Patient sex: M
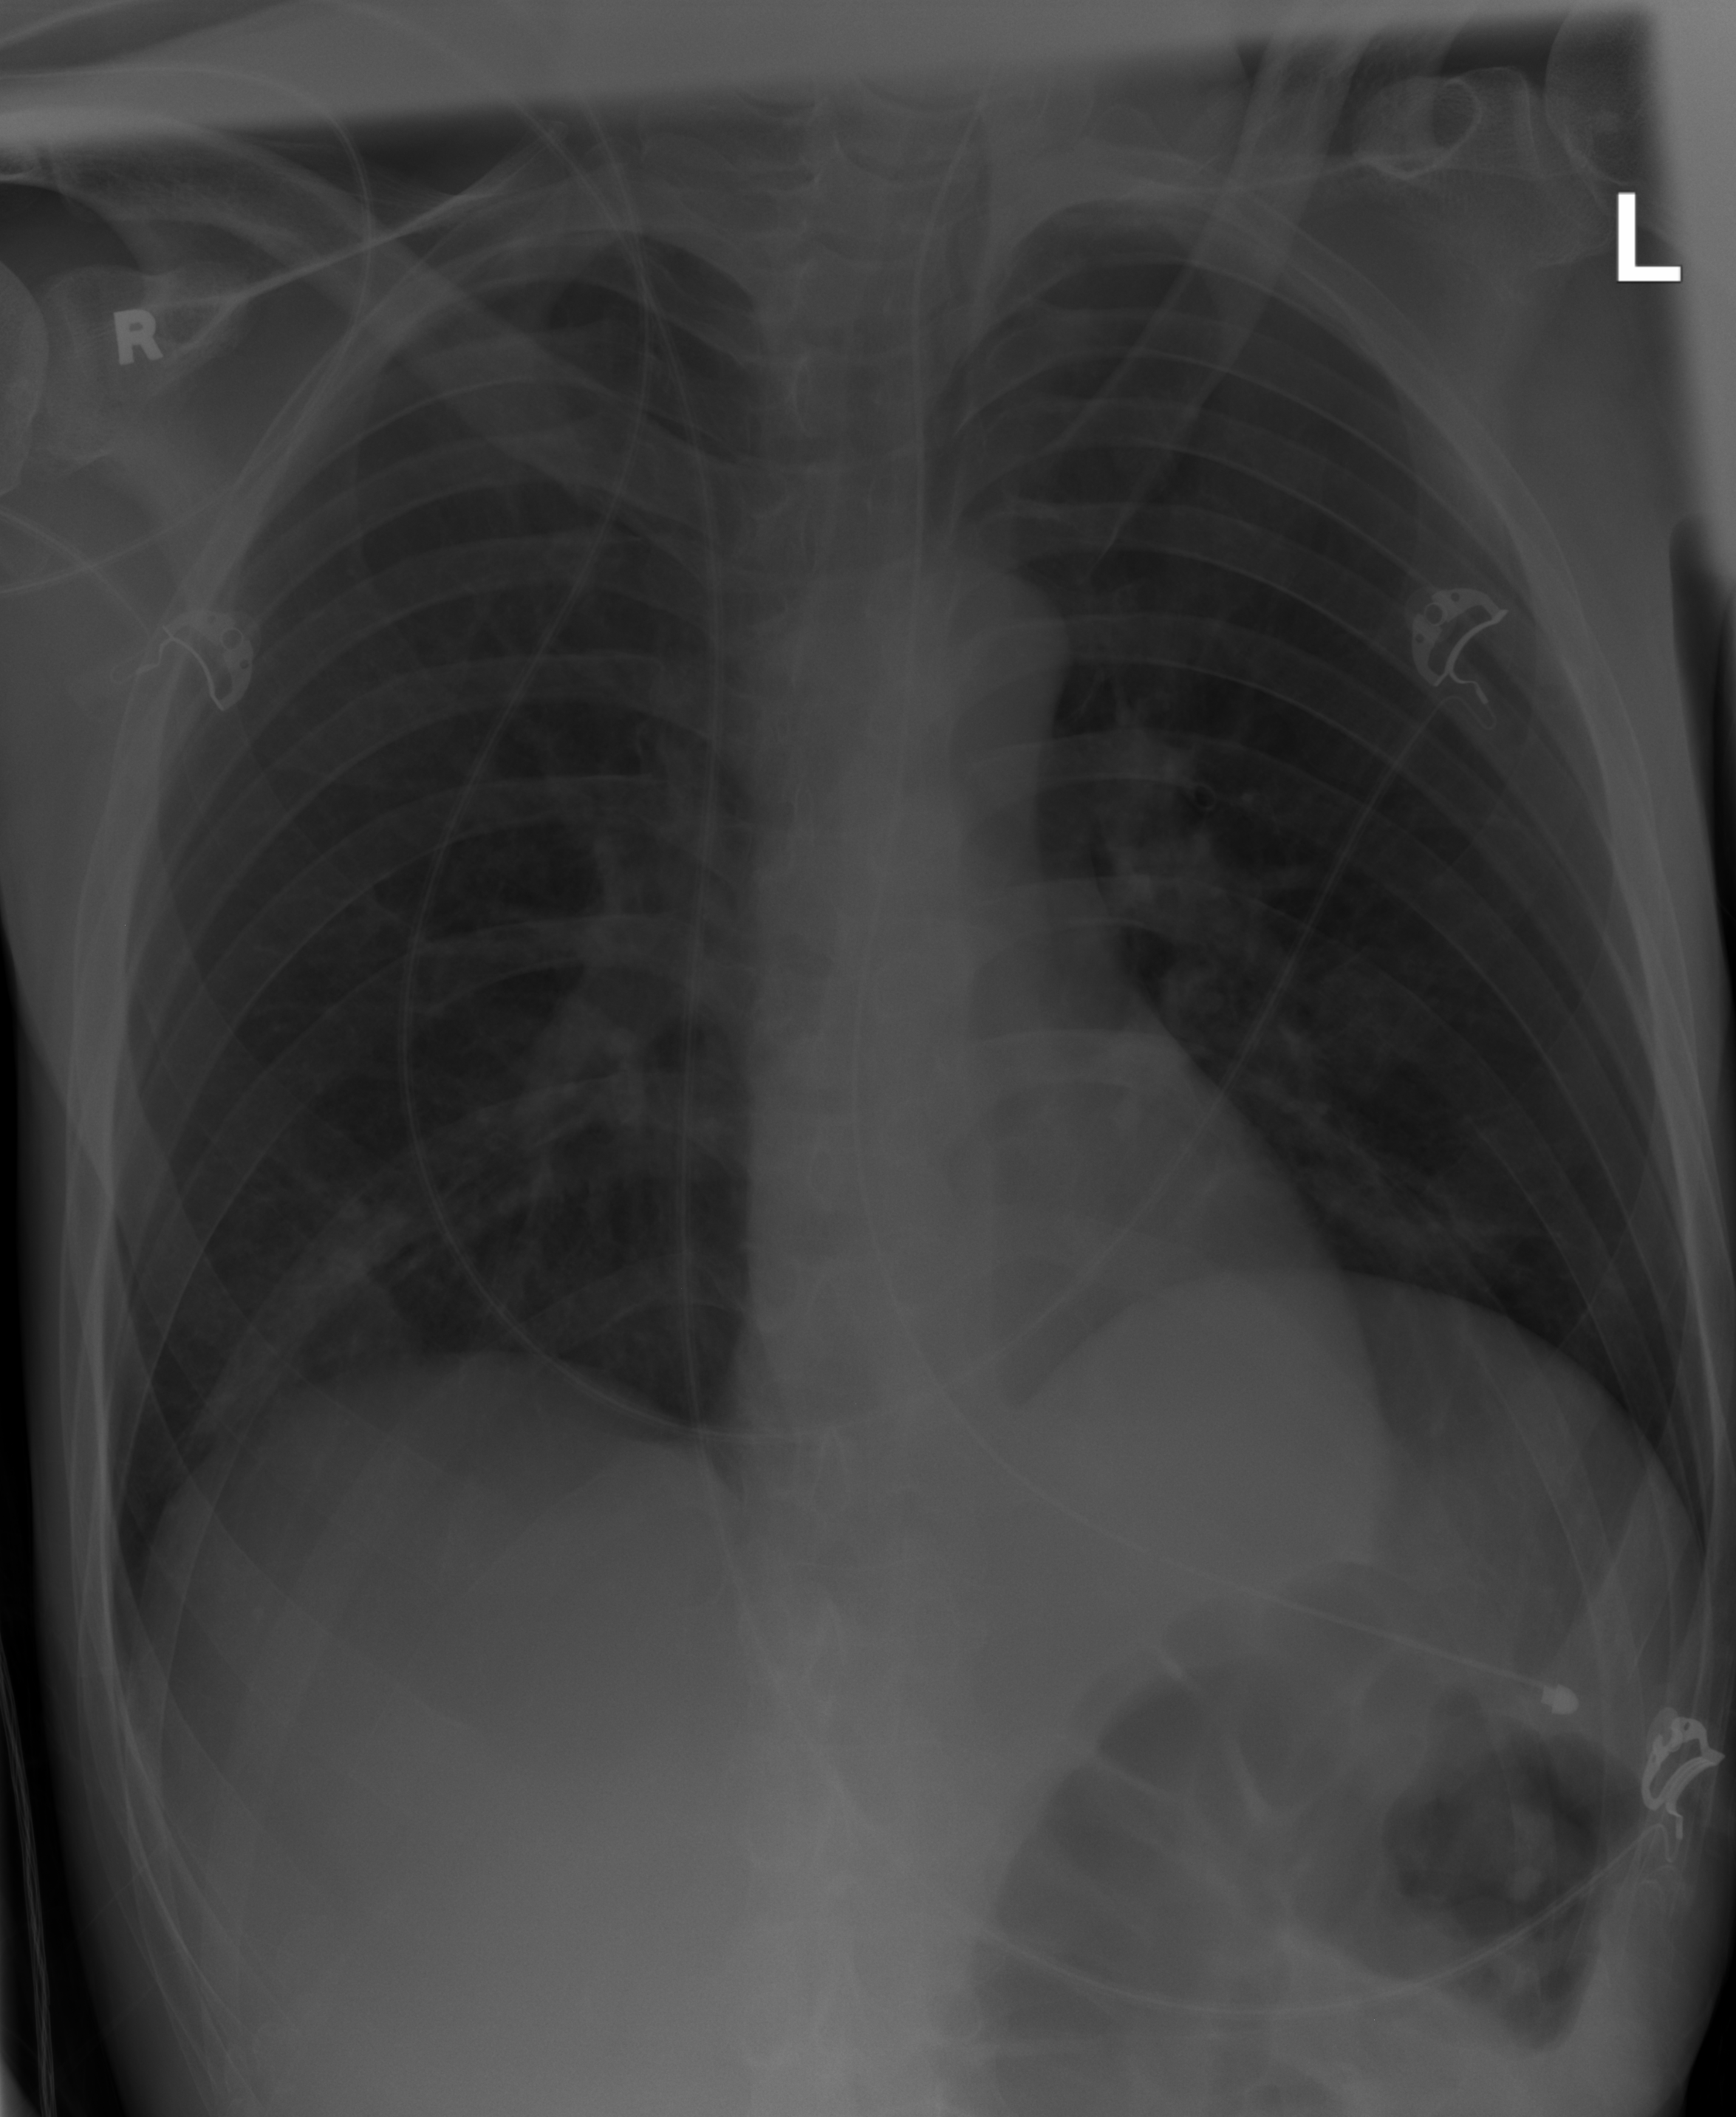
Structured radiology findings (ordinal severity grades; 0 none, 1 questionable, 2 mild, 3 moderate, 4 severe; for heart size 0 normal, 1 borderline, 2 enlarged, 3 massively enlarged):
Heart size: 0
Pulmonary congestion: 0
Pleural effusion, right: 0
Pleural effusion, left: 0
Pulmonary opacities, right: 0
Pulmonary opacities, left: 0
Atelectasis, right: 1
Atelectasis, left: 1